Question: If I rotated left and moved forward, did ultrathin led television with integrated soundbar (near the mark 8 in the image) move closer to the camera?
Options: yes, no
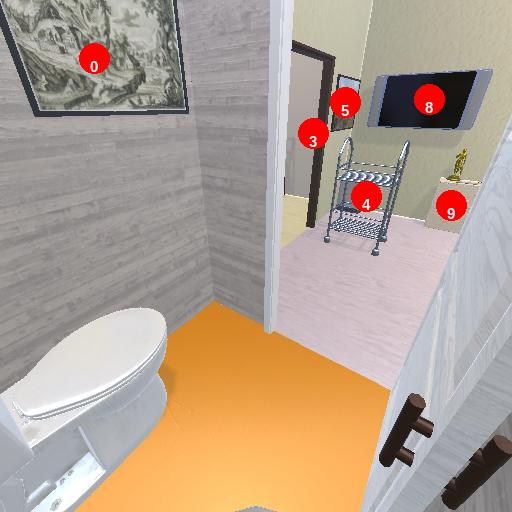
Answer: yes